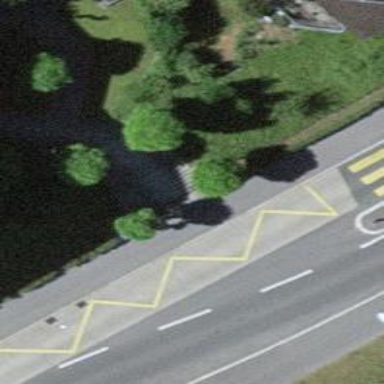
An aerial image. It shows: Bus stop with platform for public transport.